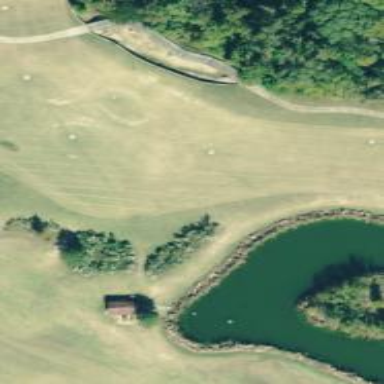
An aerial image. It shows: Water hazard on golf course.